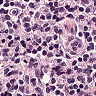
Metastatic tissue present: no